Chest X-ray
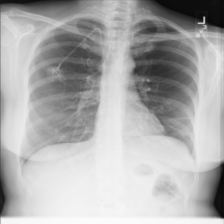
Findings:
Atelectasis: negative
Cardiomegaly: negative
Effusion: negative
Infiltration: negative
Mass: negative
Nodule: negative
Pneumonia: negative
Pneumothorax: negative
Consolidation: negative
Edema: negative
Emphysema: negative
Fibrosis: negative
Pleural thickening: negative
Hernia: negative